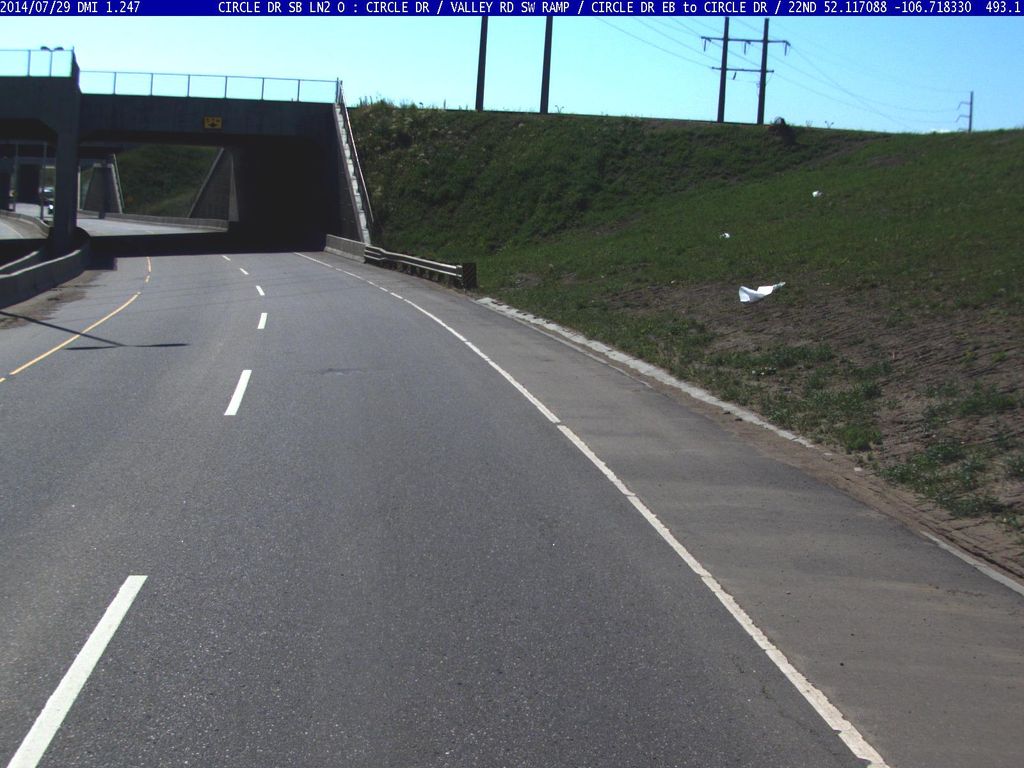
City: saskatoon